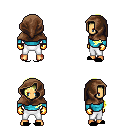
a pixel art fantasy rpg character, male body template, human, tanned skin, teal long-sleeve shirt, white pants, gold left-swept hairstyle, cloth hood, gold gloves, black slippers, four views (front, back, left, right), 2x2 character sprite sheet, small pixel art, hard edges, no anti-aliasing